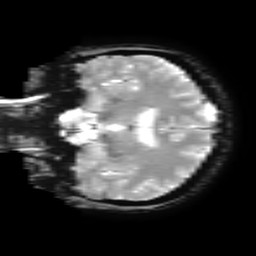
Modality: T2starw
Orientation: coronal
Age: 36
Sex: female
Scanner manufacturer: ge
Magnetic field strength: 3 T
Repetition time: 0.65 s
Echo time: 0.02 s